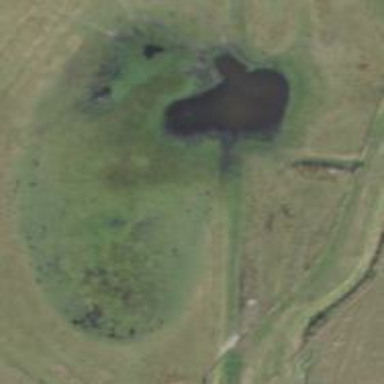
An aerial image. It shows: Marshy wetland area.